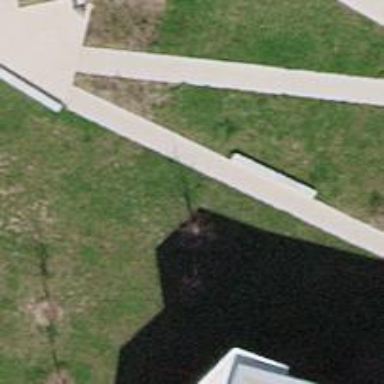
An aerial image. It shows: Concrete bench.